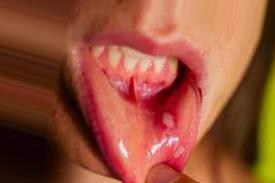
Condition: Mouth Ulcer